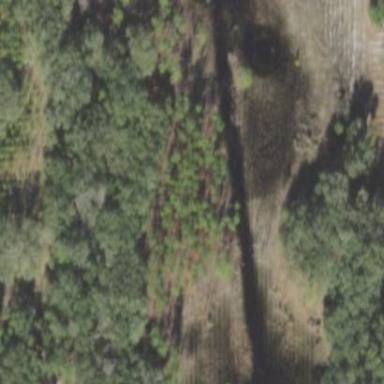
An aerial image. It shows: Forest area predominantly covered with needle-leaved trees.